Aerial crown-view tile of a tropical tree (Barro Colorado Island, Panama), acquired 20241112:
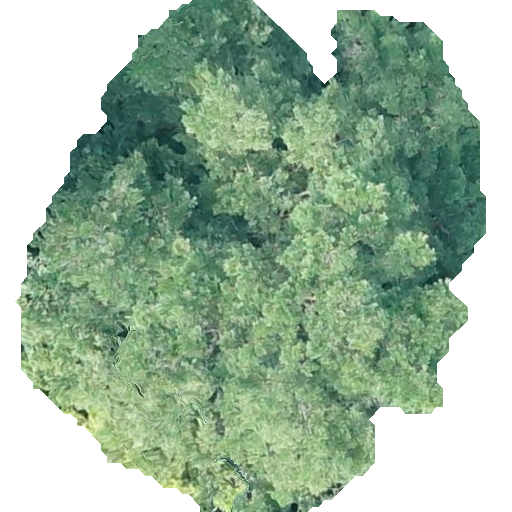
Species: Terminalia amazonia
GBIF accepted scientific name: Terminalia amazonica
Crown area: 277.414 m²